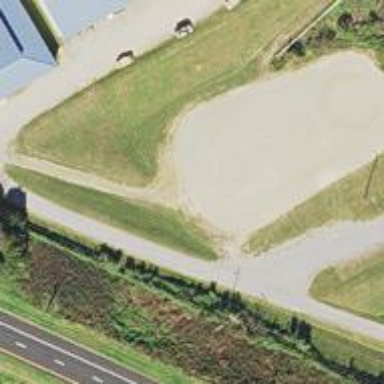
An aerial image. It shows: Equestrian pitch used for leisure and sports activities.